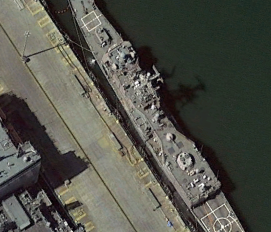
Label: Ticonderoga-class_cruiser